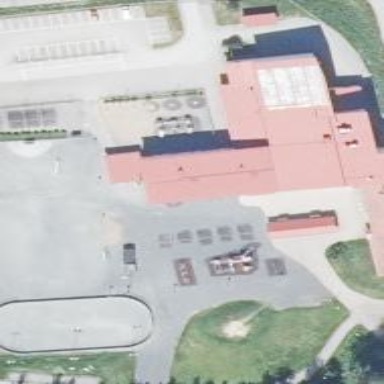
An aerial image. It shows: School.